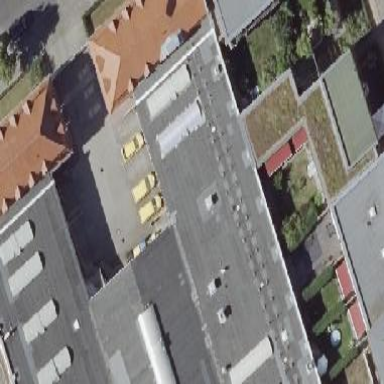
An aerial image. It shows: Commercial building.